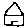
Label: house